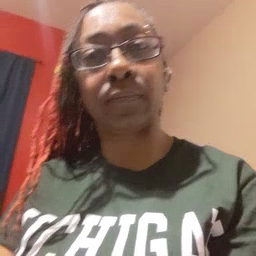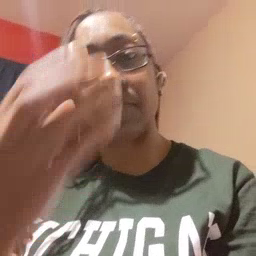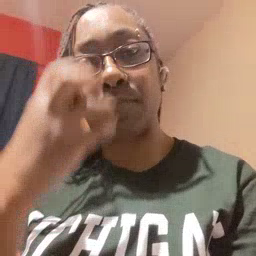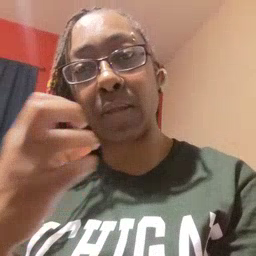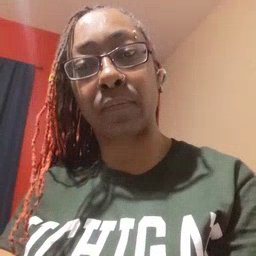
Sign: mad